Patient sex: M
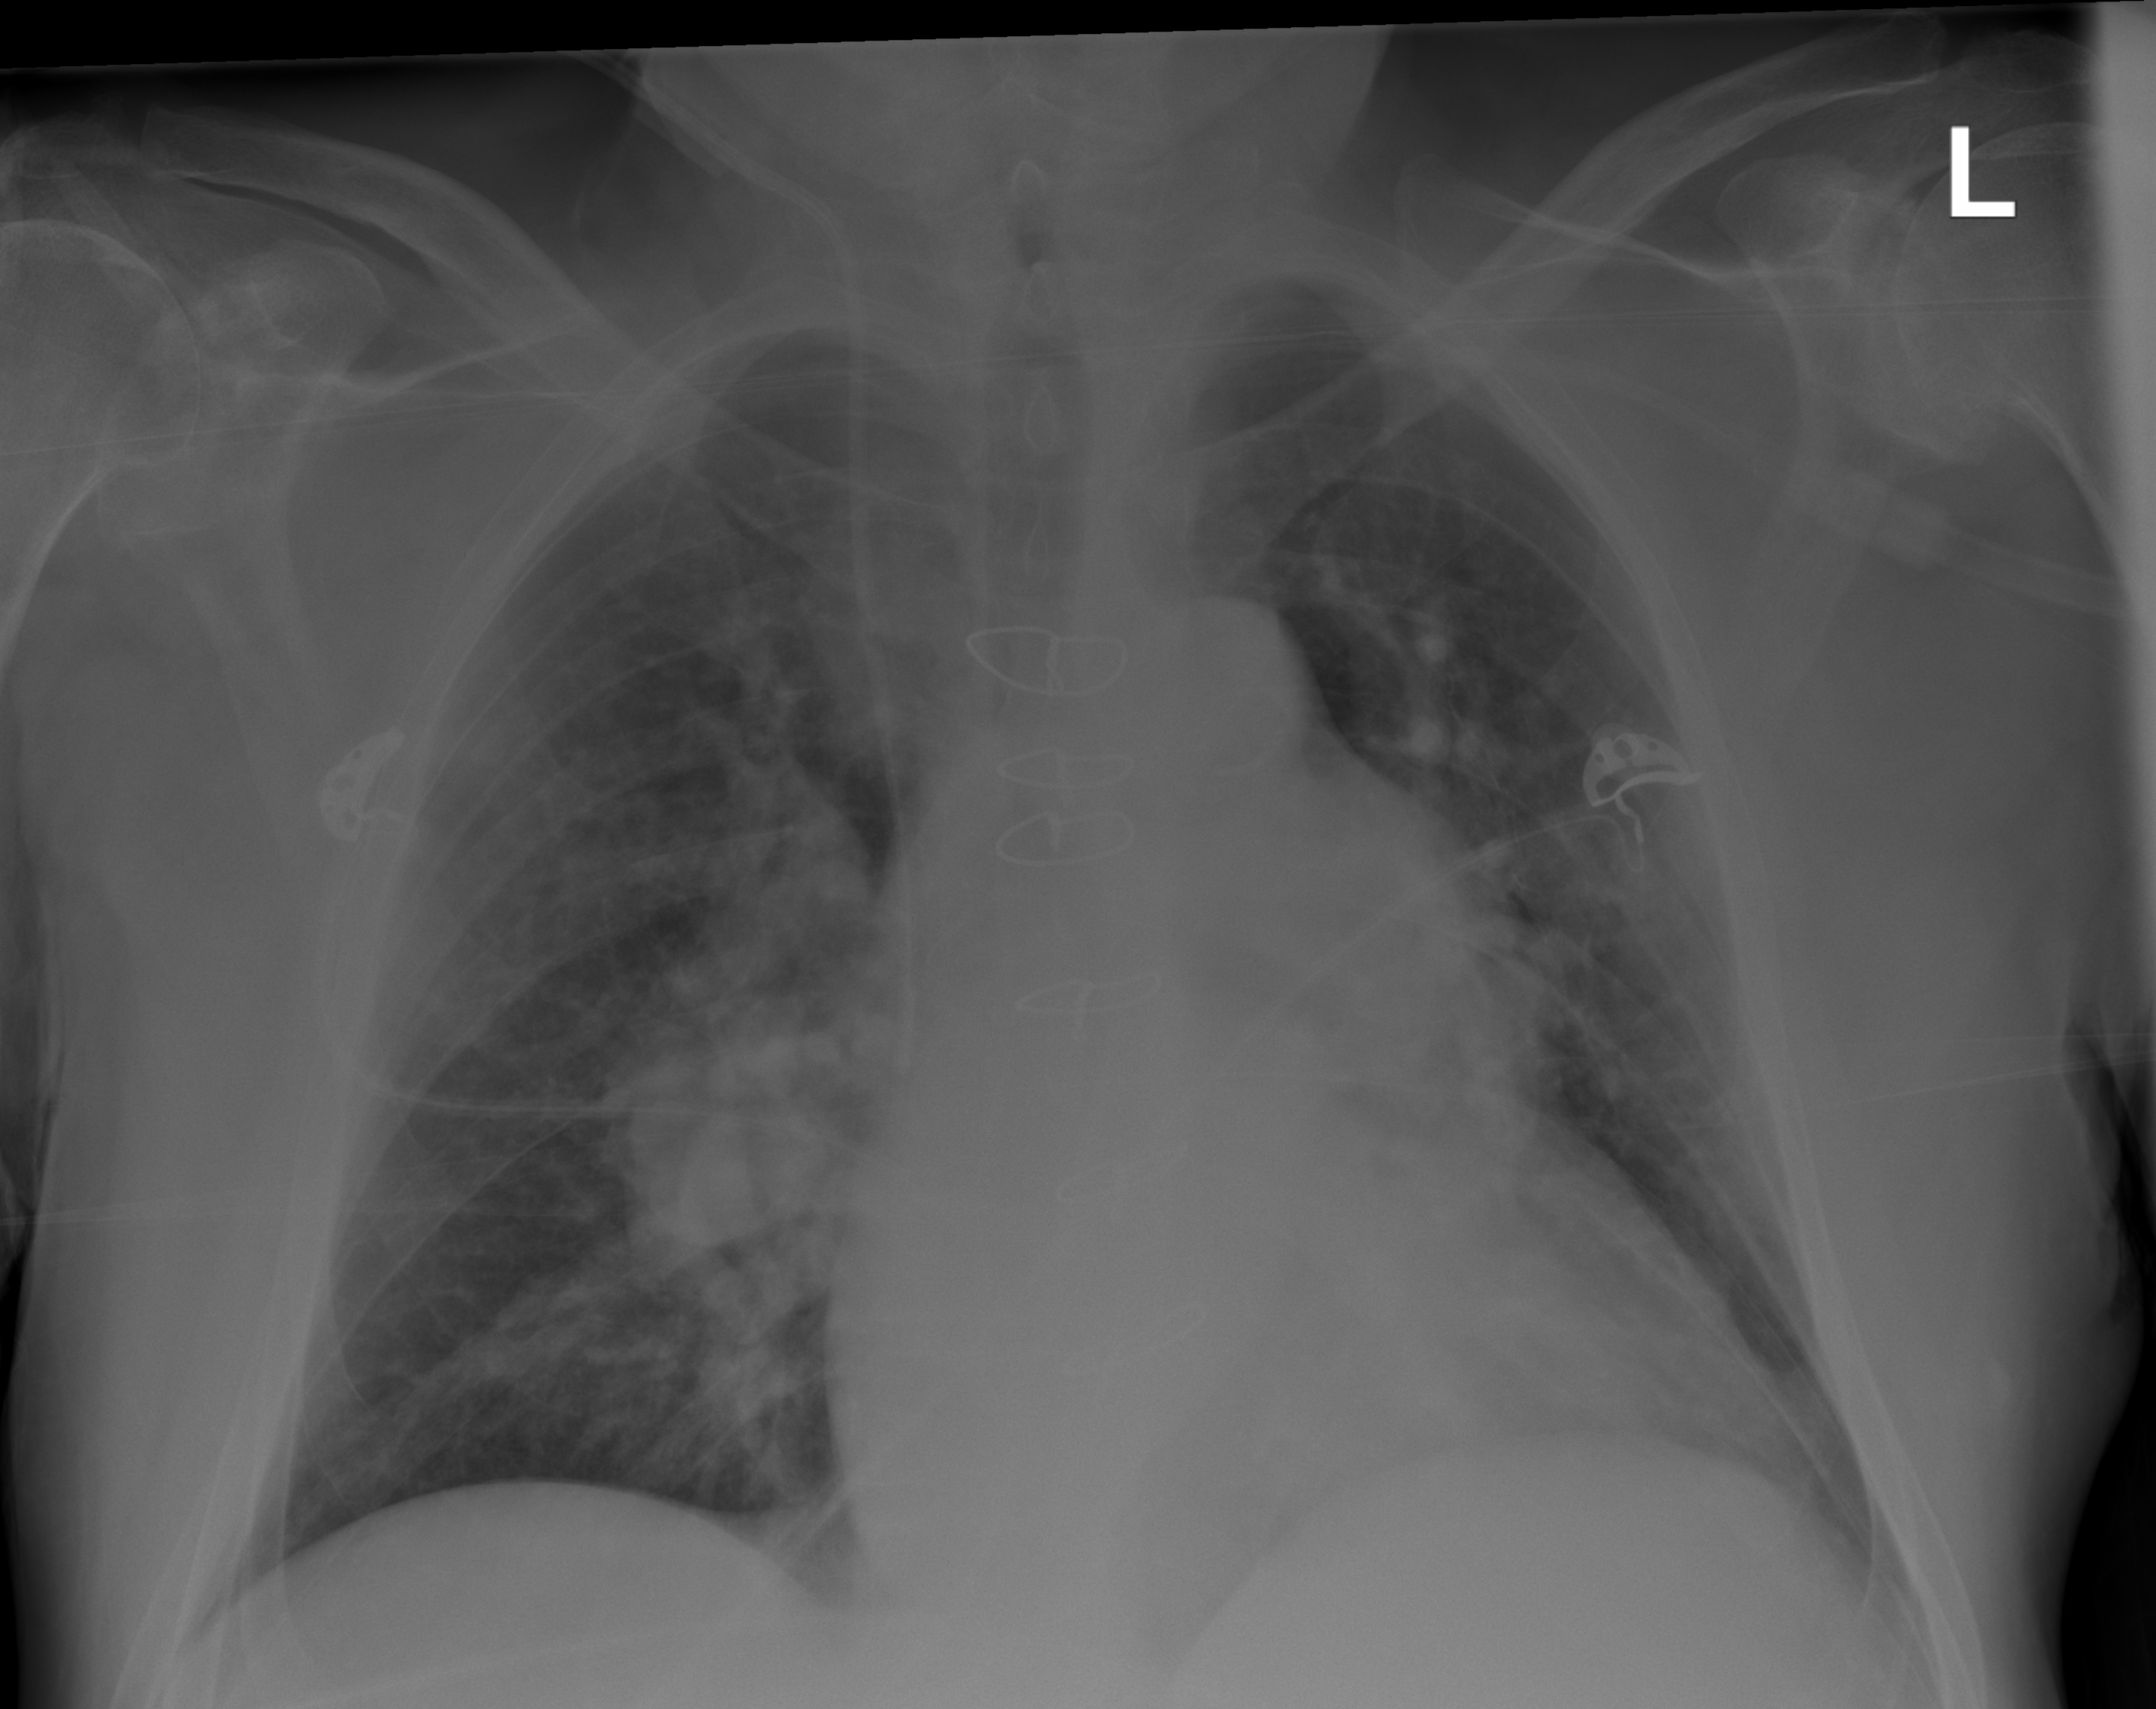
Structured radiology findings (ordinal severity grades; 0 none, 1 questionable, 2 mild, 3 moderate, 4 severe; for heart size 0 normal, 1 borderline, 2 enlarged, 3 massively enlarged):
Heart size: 2
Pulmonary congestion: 0
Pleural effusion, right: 0
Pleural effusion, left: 0
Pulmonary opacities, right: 1
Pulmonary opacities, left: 0
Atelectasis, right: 0
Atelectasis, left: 0